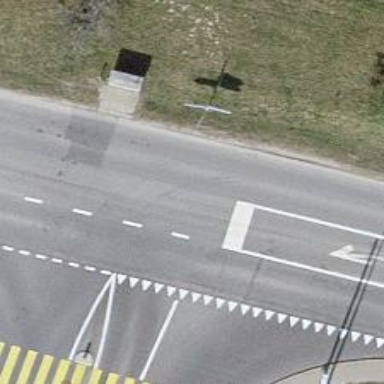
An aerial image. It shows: Secondary road.